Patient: sex M, age 72
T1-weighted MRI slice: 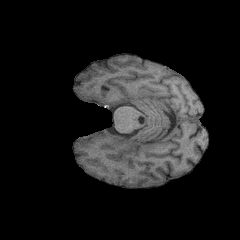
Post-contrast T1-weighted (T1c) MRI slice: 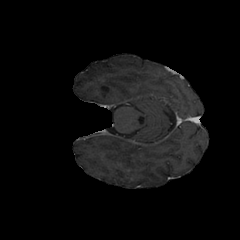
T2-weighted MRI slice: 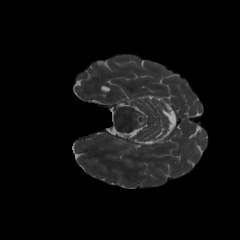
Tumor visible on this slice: yes
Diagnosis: Glioblastoma, IDH-wildtype
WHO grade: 4